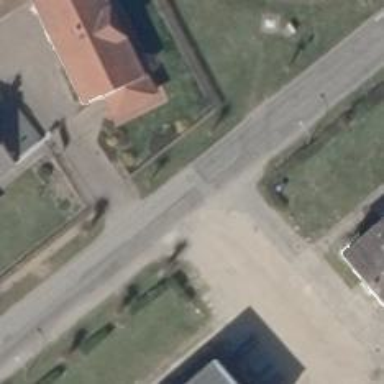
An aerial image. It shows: Secondary road with asphalt surface.